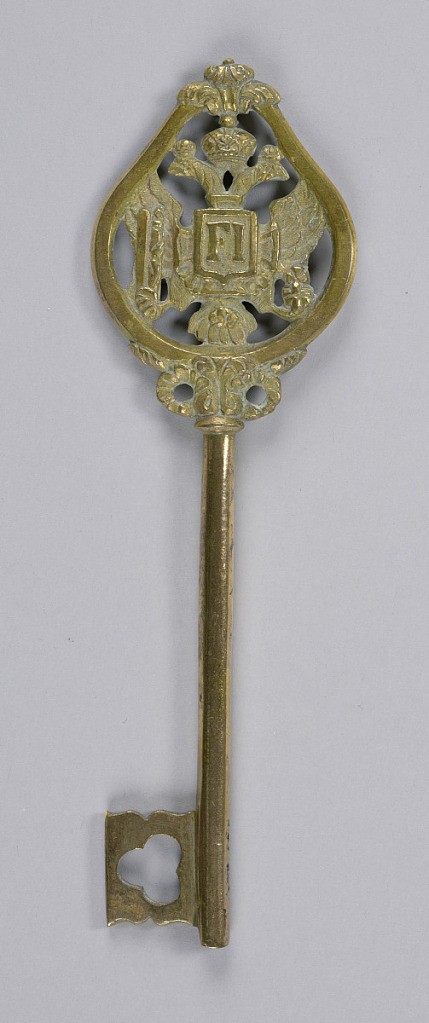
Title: Key
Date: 1806–35
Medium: Gilt bronze
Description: Bow in shape of hanging pear, supported by blossoms and leaves; contains worked a jour the Imperial eagle with the monogram F I (Francis I) in a shield on a cross, which is, below, surronded by the chain of the Golden Fleece.